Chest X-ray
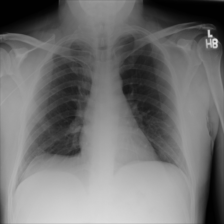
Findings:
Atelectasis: negative
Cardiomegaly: negative
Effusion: negative
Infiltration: negative
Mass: negative
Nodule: negative
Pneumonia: negative
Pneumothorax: negative
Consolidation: negative
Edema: negative
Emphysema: negative
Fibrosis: negative
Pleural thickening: negative
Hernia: negative